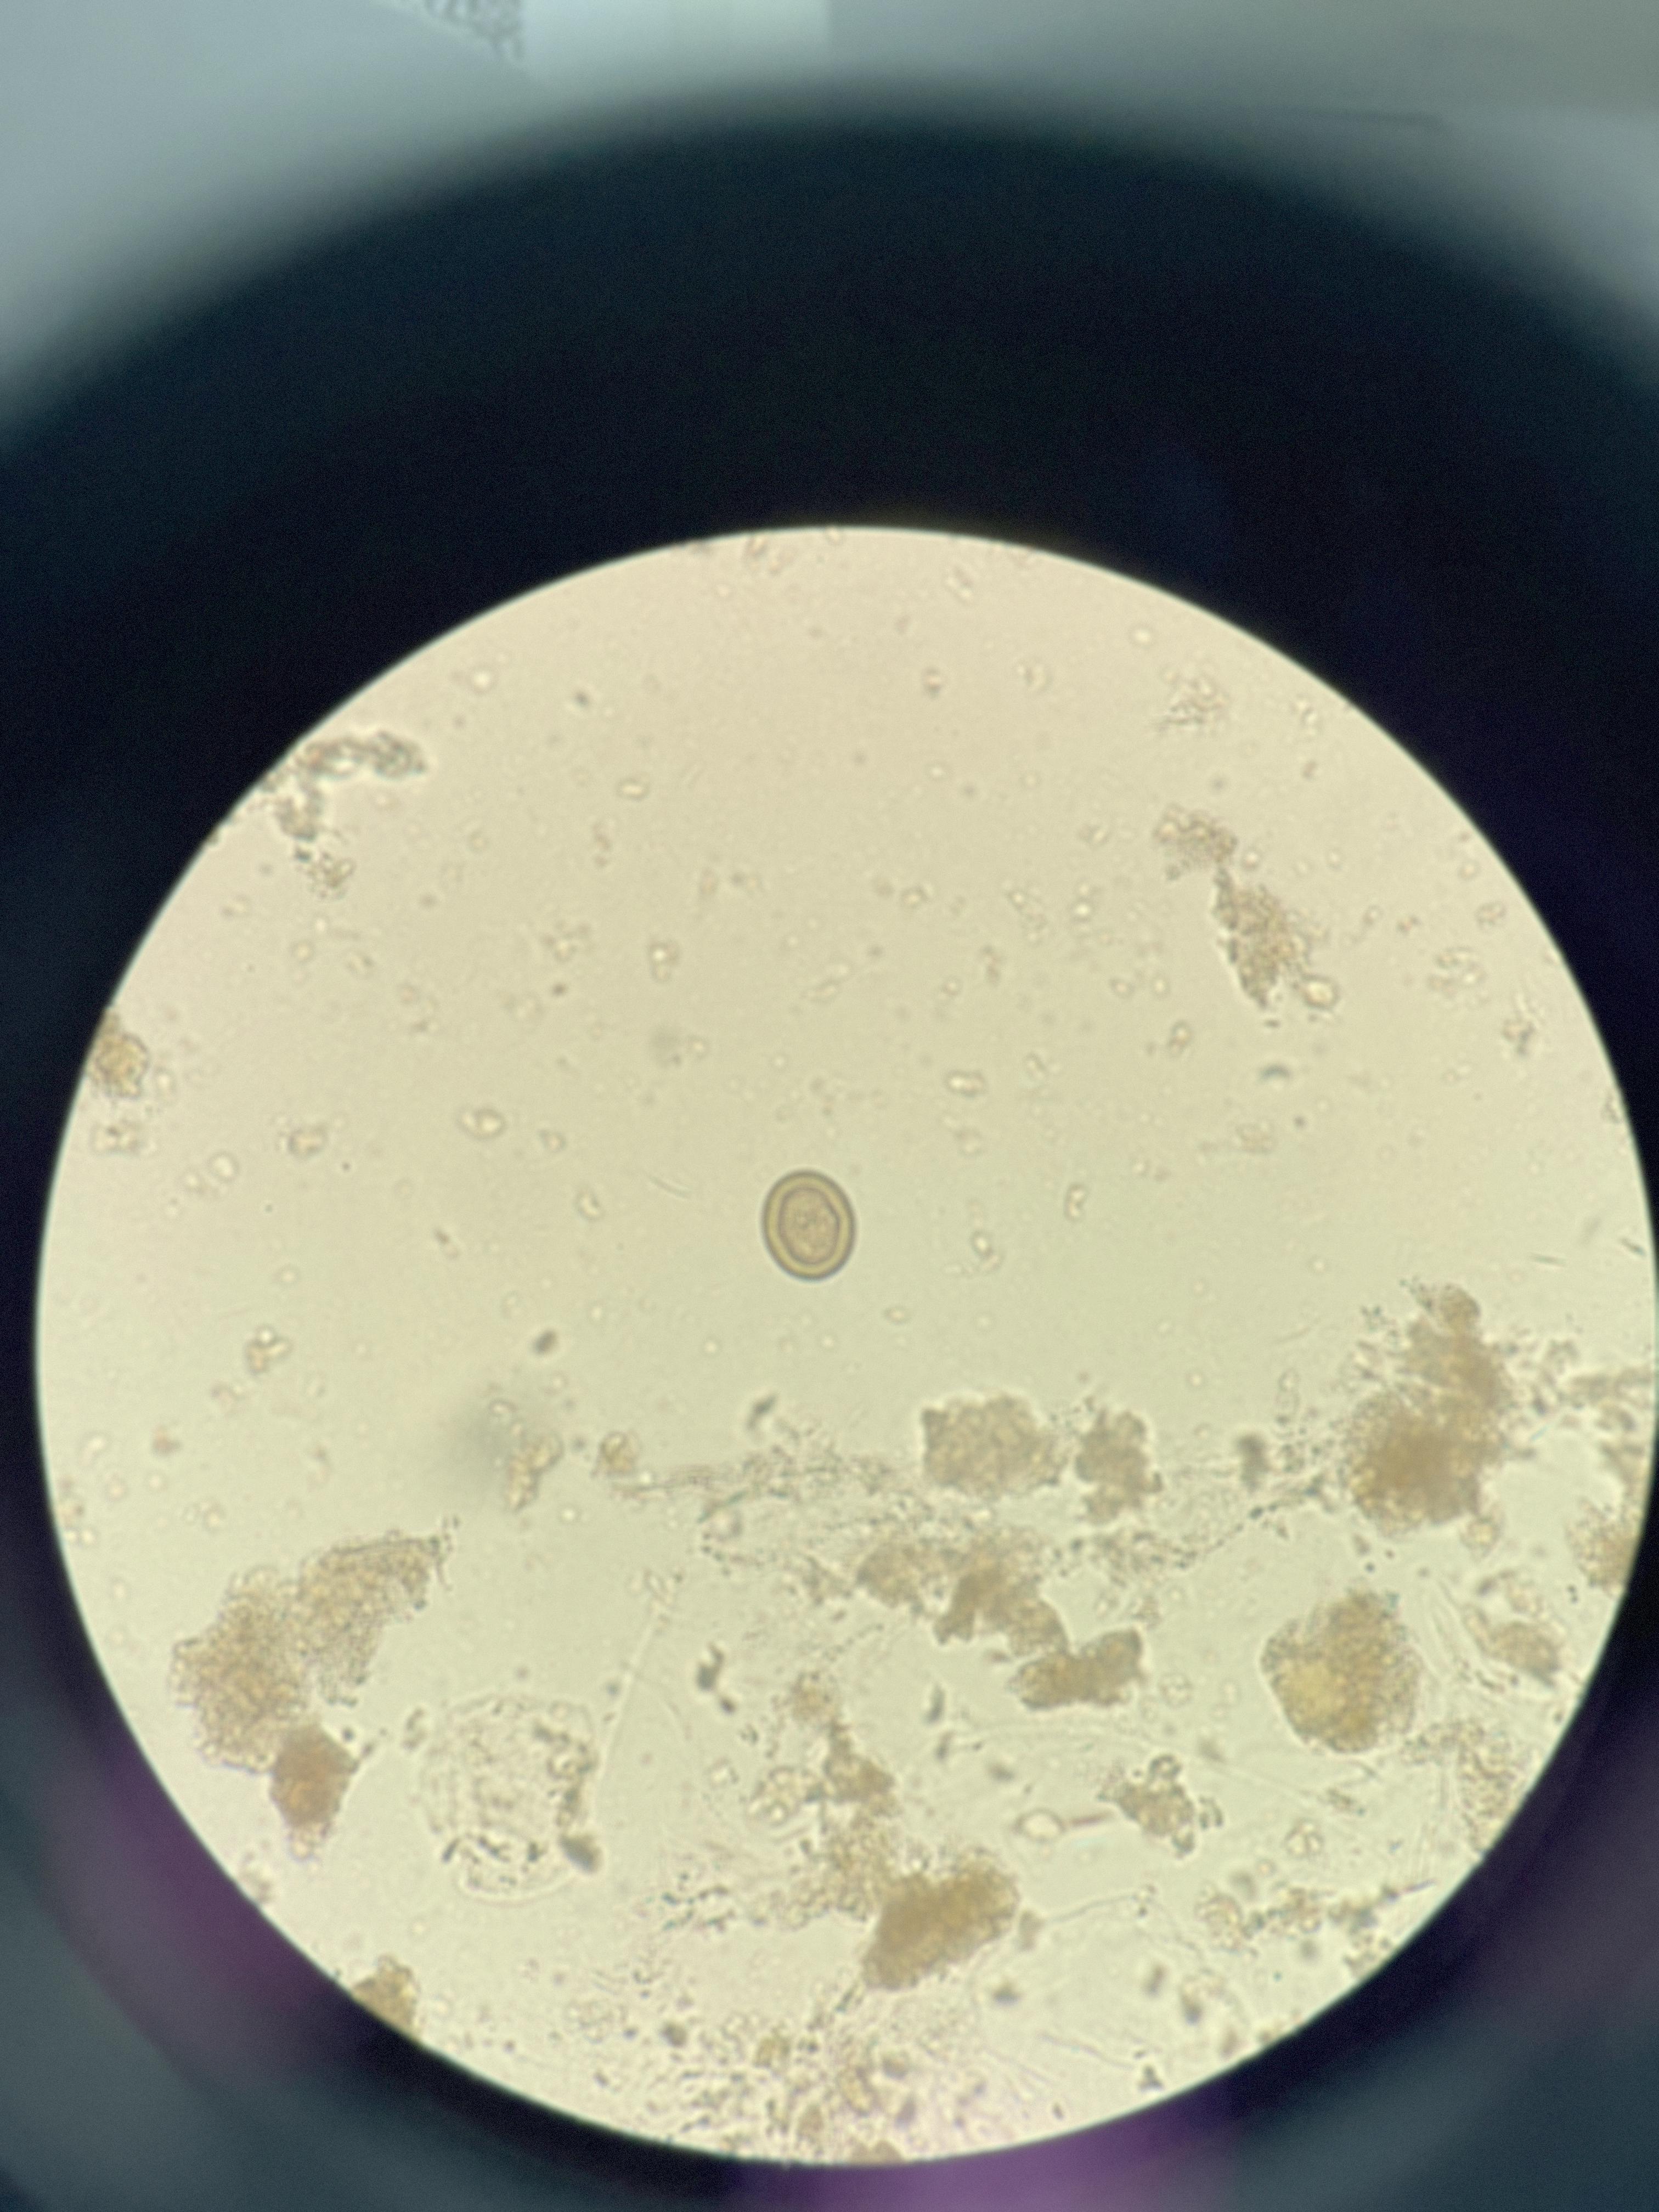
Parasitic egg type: Taenia spp. egg